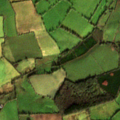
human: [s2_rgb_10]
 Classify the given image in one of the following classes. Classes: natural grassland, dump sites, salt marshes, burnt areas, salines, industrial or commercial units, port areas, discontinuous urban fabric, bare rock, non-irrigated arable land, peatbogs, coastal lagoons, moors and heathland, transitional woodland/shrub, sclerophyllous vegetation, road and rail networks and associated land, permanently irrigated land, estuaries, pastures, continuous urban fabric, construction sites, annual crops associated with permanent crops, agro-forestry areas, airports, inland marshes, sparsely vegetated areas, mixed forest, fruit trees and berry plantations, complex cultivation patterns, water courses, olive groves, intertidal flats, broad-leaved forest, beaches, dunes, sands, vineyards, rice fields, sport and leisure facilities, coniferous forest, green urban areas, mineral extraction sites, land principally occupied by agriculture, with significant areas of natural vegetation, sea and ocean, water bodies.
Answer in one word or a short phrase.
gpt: pastures